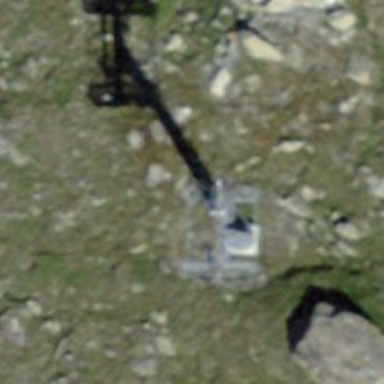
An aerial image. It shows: Pylon for aerialway.